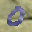
Label: 0